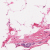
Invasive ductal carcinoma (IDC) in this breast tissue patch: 0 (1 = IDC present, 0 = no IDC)